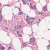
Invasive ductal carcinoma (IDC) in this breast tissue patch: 1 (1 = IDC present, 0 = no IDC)